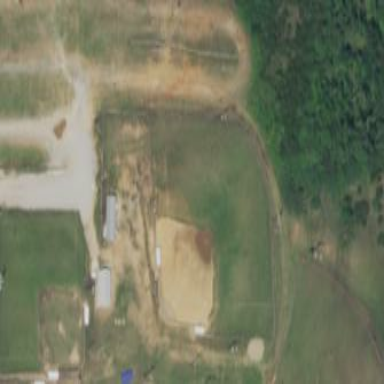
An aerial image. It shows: Baseball pitch for leisure land activities.